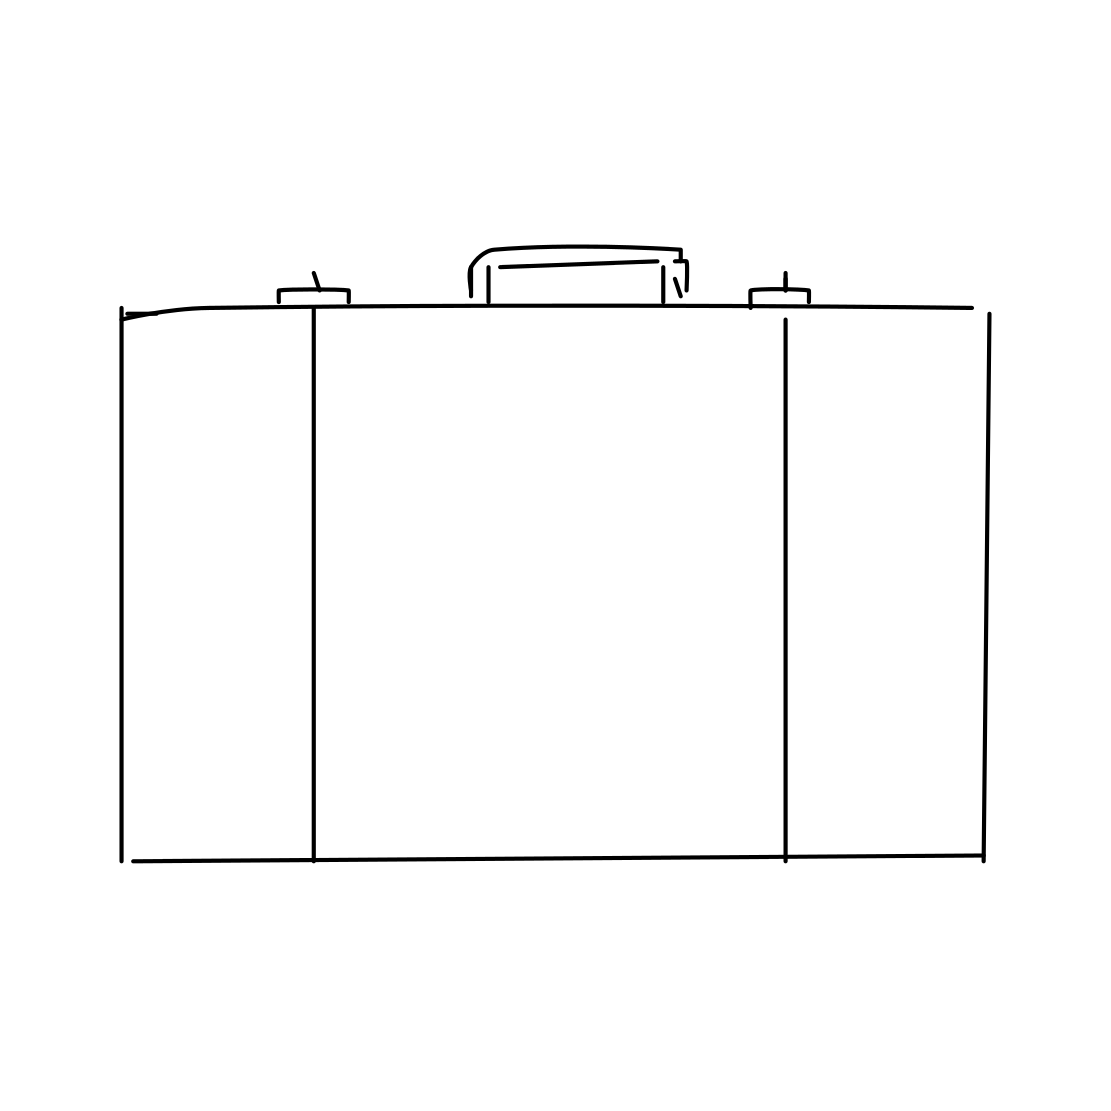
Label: suitcase